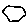
Label: hexagon